Field crop: maize
Growth stage: 2
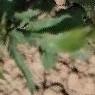
Species: maize